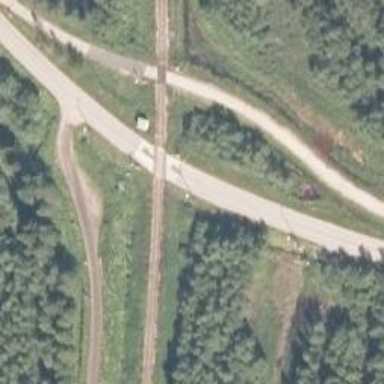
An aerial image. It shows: Level crossing with light signals and saltire markings.